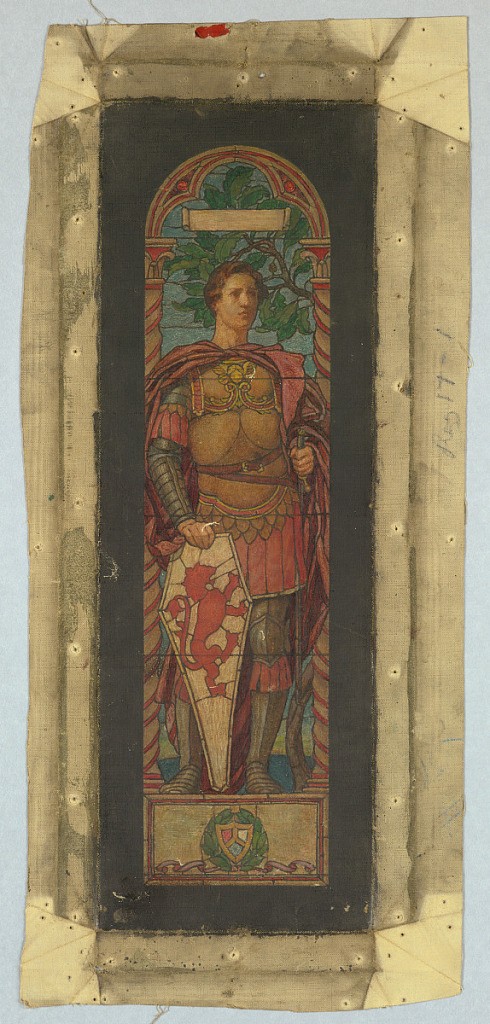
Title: Study of "Courage" for Memorial Window to Jacob Dolson Cox, Oberlin College, Oberlin, OH
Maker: Kenyon Cox, American, 1856–1919
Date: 1901
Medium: Brush and oil paint on canvas
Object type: Drawing
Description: Study for a memorial window for the artist's father, Jacob Dolson Cox (1828-1900).  The figure of Courage is represented by a standing medieval warrior in armor, grasping a shield, against a background of stylized oak foliage, symbolizing strength and fortitude.